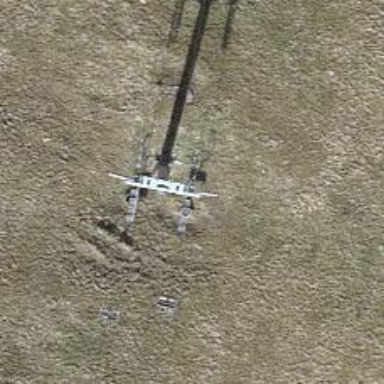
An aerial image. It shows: Pylon used for aerialway.